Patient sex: M
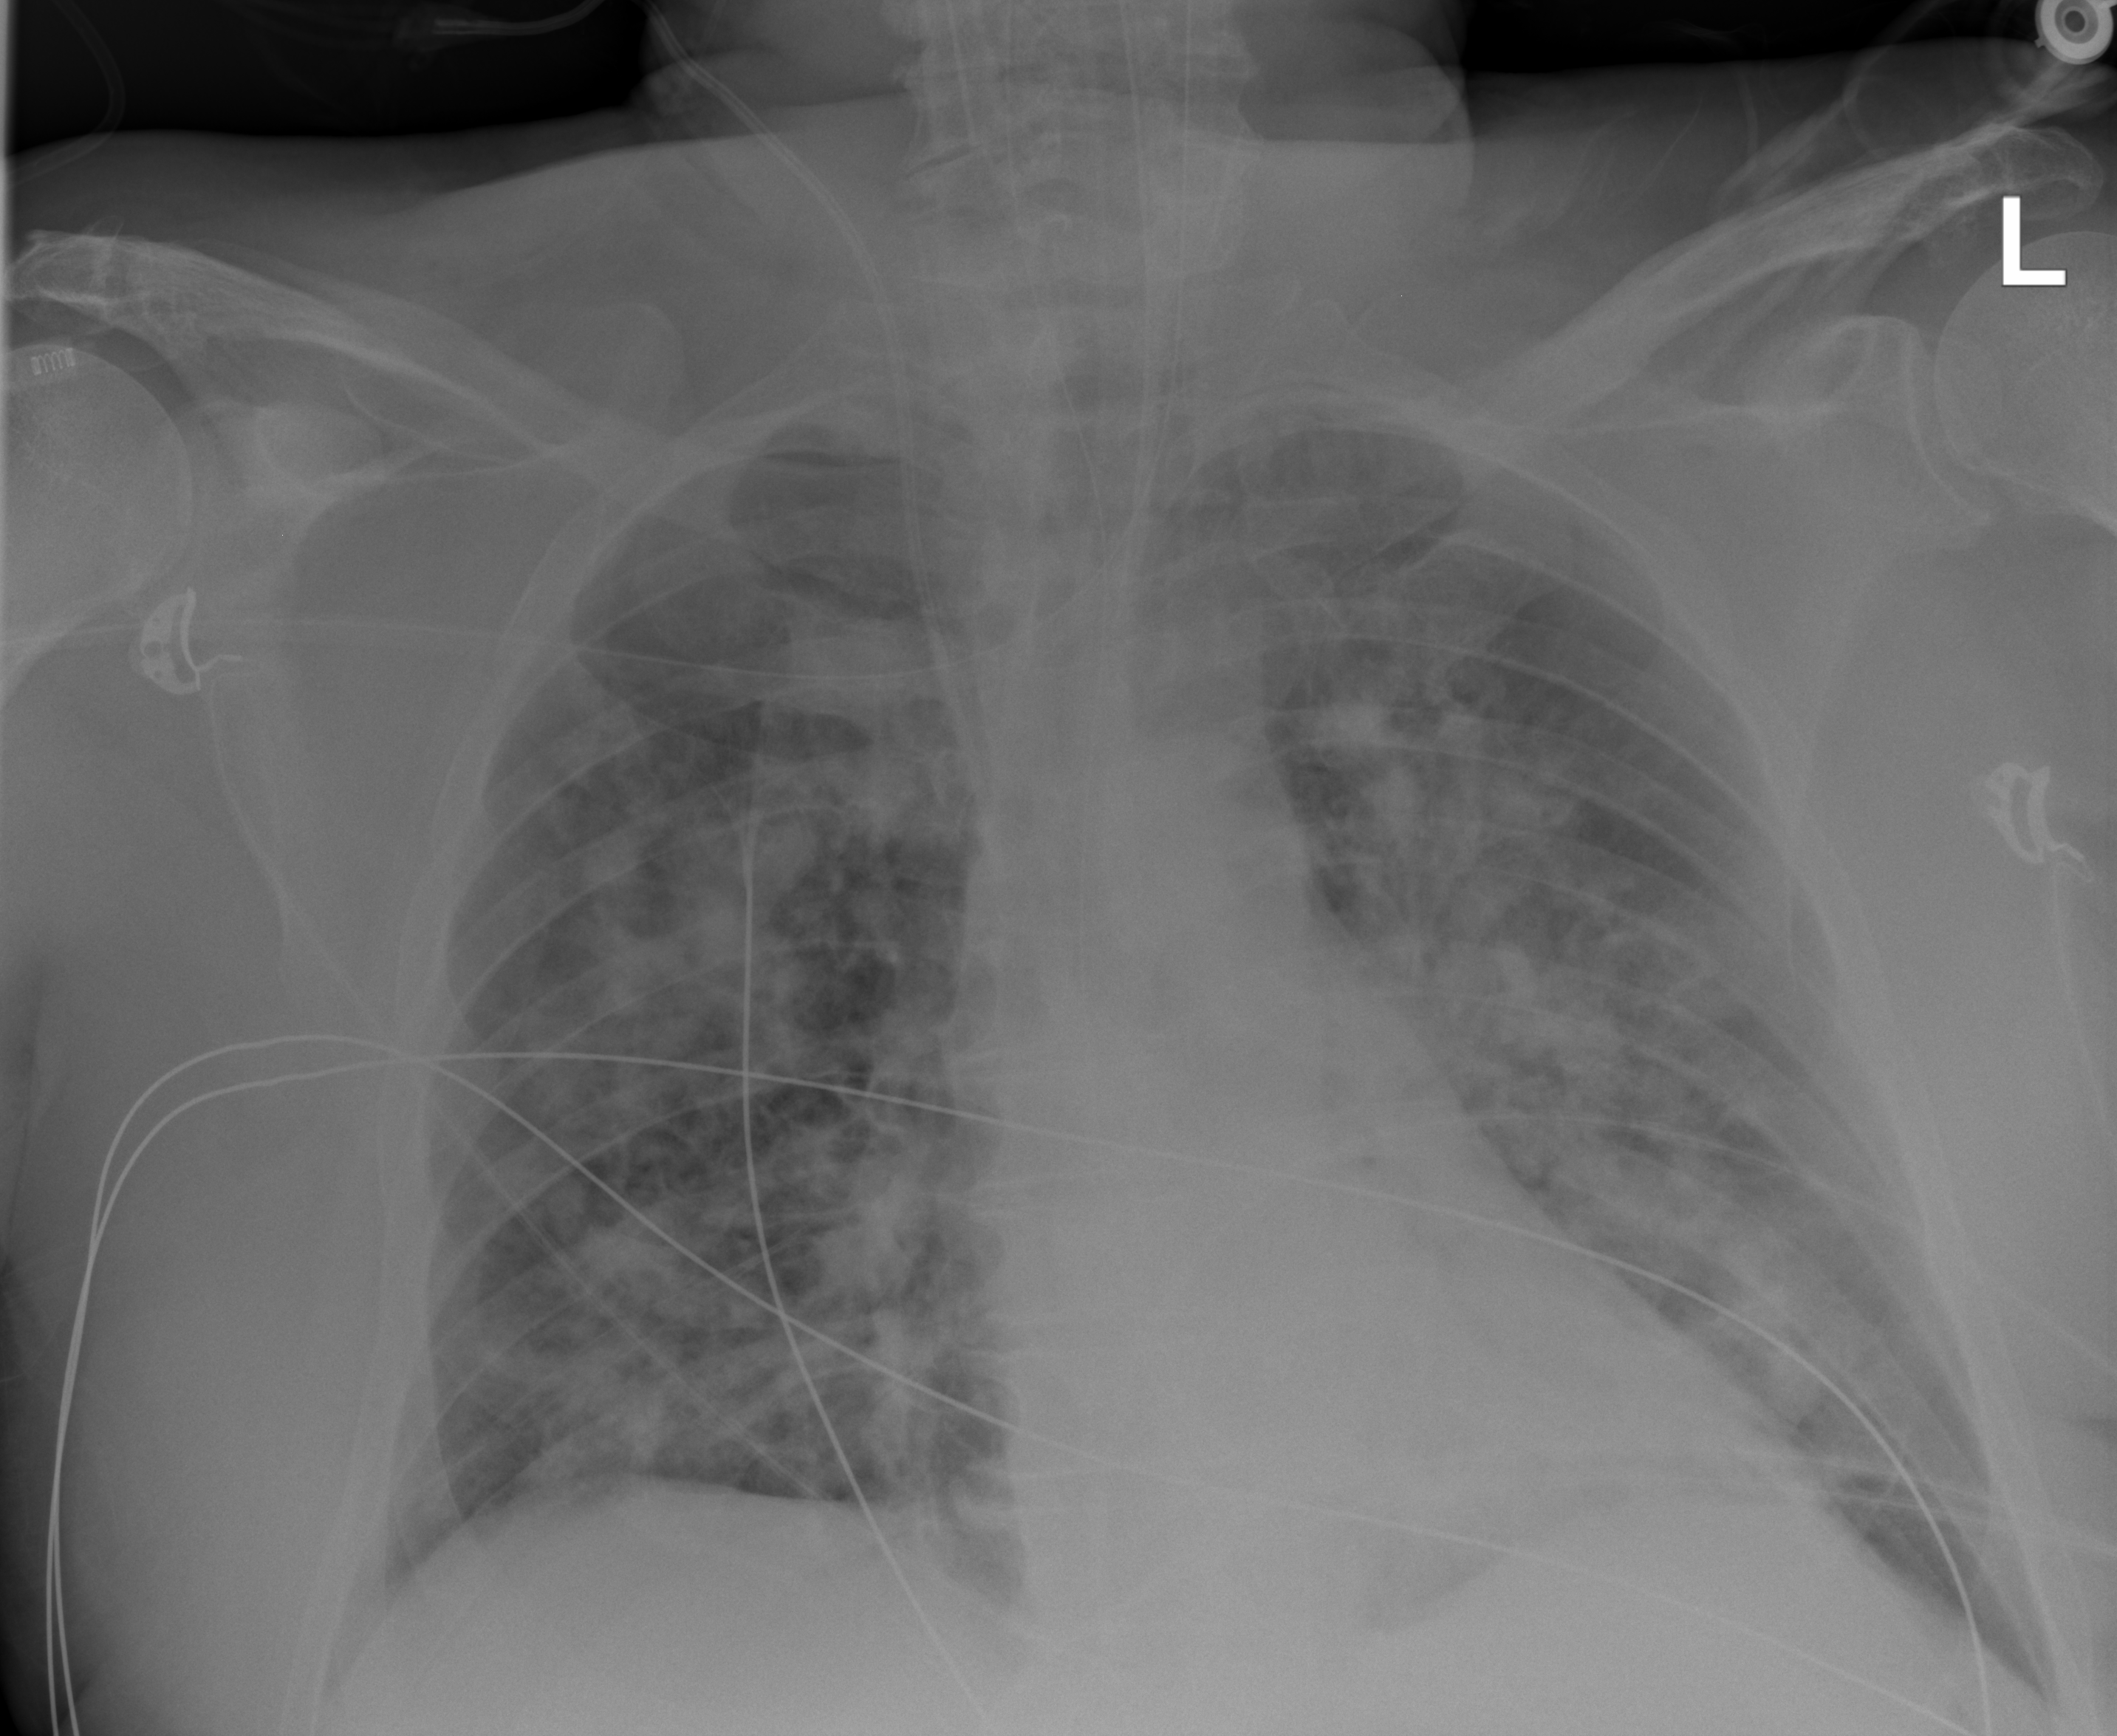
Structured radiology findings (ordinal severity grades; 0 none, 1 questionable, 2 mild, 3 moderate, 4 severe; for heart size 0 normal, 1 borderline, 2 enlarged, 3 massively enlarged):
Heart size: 2
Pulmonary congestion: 2
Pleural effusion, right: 2
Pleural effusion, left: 0
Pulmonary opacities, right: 3
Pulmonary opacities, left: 3
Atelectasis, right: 2
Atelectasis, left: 2